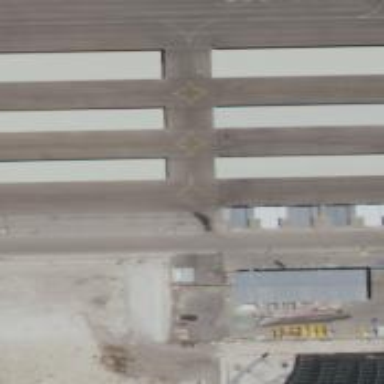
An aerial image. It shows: Image of taxiway at airport.